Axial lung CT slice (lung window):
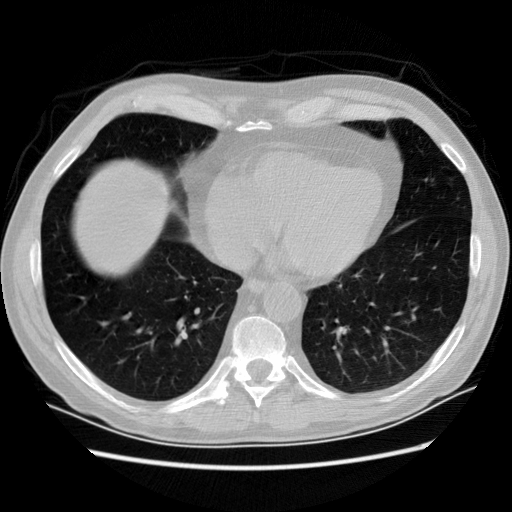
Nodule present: no